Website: home-depot
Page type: customer-info-address
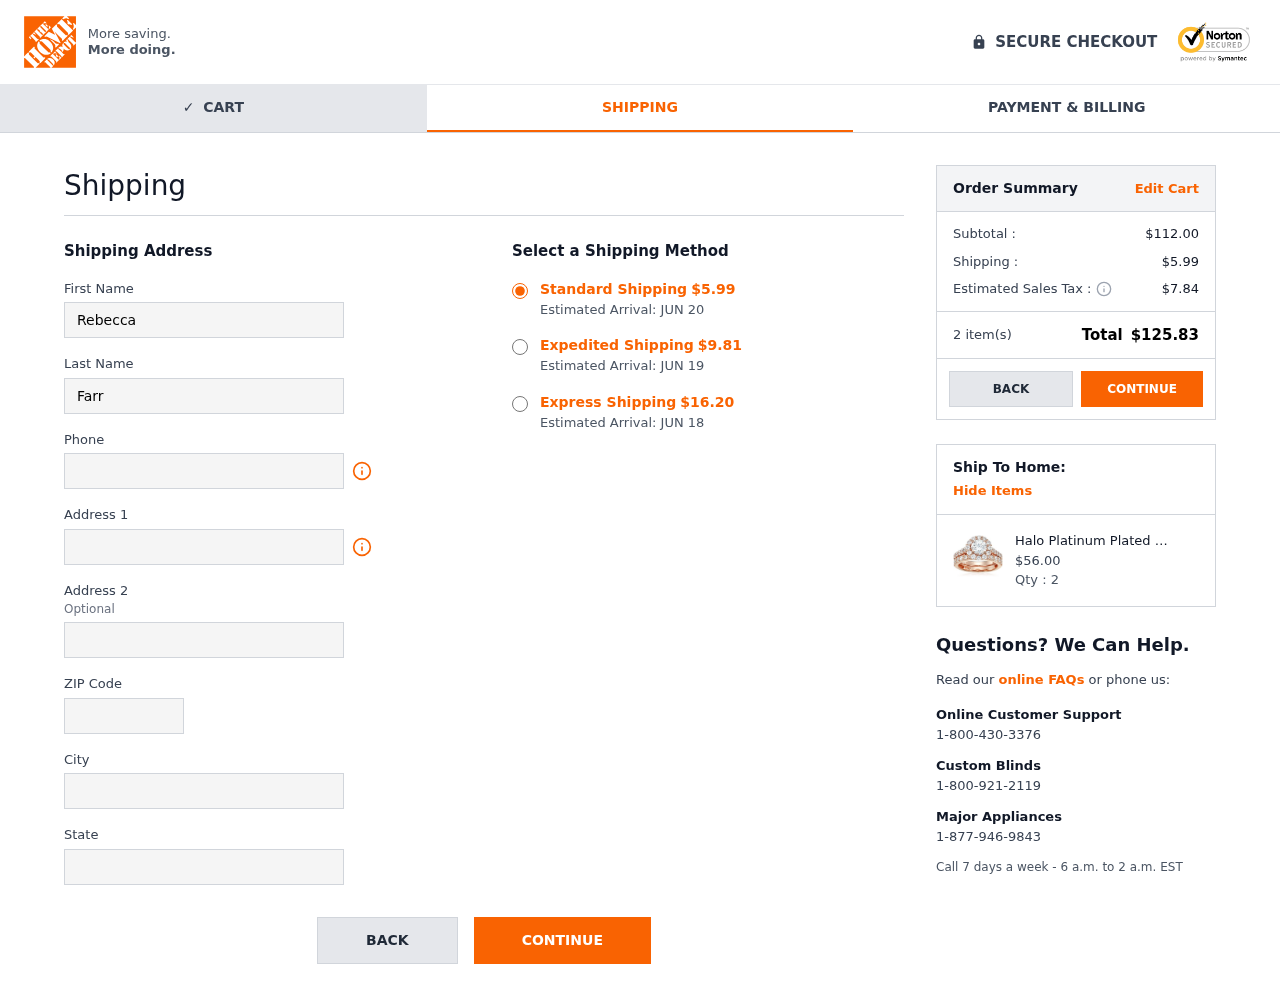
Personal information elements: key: PII_CITY
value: Gregorytown
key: PII_FIRSTNAME
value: Rebecca
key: PII_LASTNAME
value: Farrell
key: PII_PHONE
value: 5617895688
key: PII_POSTCODE
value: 04099
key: PII_STATE
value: AS
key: PII_STREET
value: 3145 Robert Stream
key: PII_STREET2
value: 4242 Anthony Unions
Product elements: key: PRODUCT1_NAME
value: Halo Platinum Plated Sterling Silver Swarovski Crystal Flower Ring
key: PRODUCT1_PRICE
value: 56
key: PRODUCT1_QUANTITY
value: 2
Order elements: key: ORDER_SHIPPING_COST
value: $5.99
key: ORDER_DELIVERY_DATE
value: Estimated Arrival: JUN 20
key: ORDER_SHIPPING_COST_EXPEDITED
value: $9.81
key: ORDER_DELIVERY_DATE_EXPEDITED
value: Estimated Arrival: JUN 19
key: ORDER_SHIPPING_COST_EXPRESS
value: $16.20
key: ORDER_DELIVERY_DATE_EXPRESS
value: Estimated Arrival: JUN 18
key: ORDER_SUBTOTAL
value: $112.00
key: ORDER_TAX
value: $7.84
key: ORDER_NUM_ITEMS
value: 2 item(s)
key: ORDER_TOTAL
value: $125.83